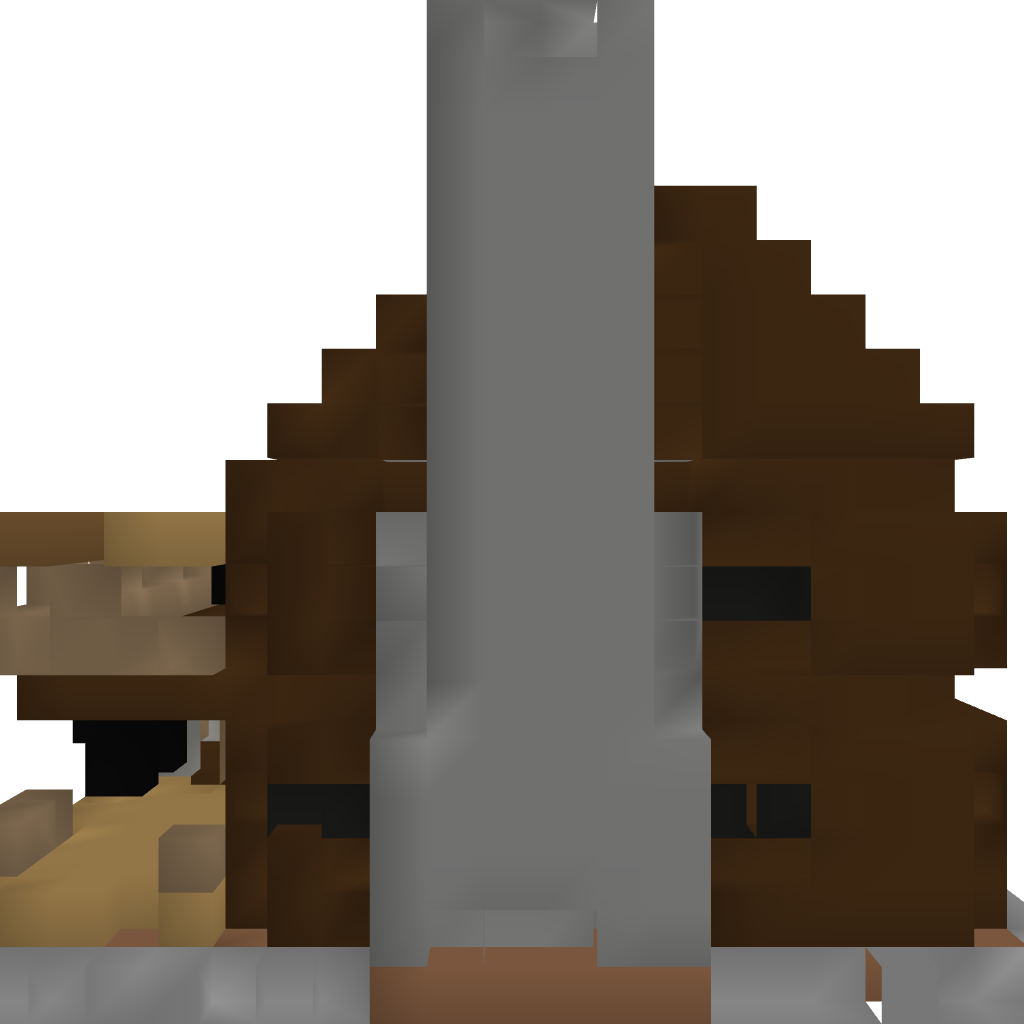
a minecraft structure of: Large Wooden Lodge